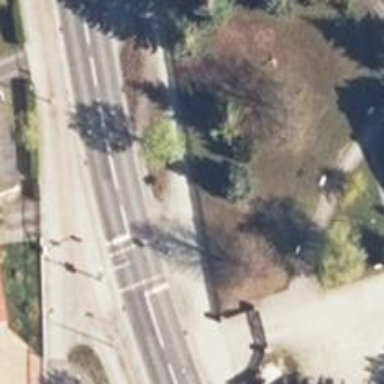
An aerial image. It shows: Road with traffic signals at the crossing.